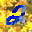
Label: 2